Question: I am creating a mobile application for android on Codio online IDE, and im using jquery mobile. I downloaded the <URL>, all seems to work except JQM icons. , while the dark circles should host various white icons.

---
search, download, and deploy to the correct place the <URL>
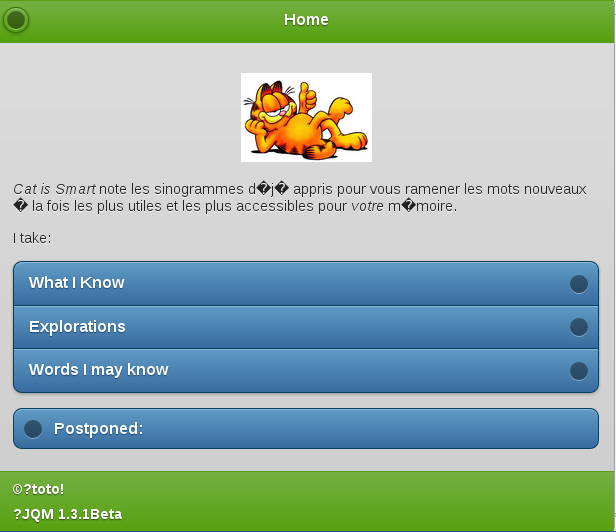
Answer: you are missing the icons files. they are referenced in the CSS in your case it's the <URL> that is missing